Question: I am working on adding Tile collision to my game.
What I do is, I go through each object and get the edge tiles around them.
I return a vector of Vec2 which corresponds to the top left position of each surrounding edge tile.
Those get put into a set of Vec2 so only unique ones stay.
From there, fixed size rectangles can be constructed.

However, I require that the contiguous rectangles be merged into 1.
So in this example, we would turn these 8 fixed rectangles into 3.
The rightmost one would stay as is.
The 6 on the x axis would become 1 and the leftmost on the x axis and the one below it would become 1.
Given that I have a set Vec2 denoting the top left position of each tile square and I know the width of the square, how could I compute a new vector of Rectangle(x,y,w,h) with the merged fixed squares?
'''
void TilePhysicsManager::update()
{
m_locationSet.clear(); //clear the unique locations
for (b2Body* b = m_b2world->GetBodyList(); b; b = b->GetNext())
{
if(b->GetType() == b2_dynamicBody)
{
PhysicsObject* obj = (PhysicsObject*)b->GetUserData();
const std::vector<Vec2>& edgeTiles = m_tileWorld->getSideTiles(*obj,1.5f);
//add in locations (duplicates will be rejected)
for(int i = 0; i < edgeTiles.size(); ++i)
{
m_locationSet.insert(edgeTiles[i]);
}
}
}
int objIndex = 0; //index of which dummy object we need
for(std::set<Vec2>::iterator it = m_locationSet.begin(); it != m_locationSet.end(); ++it)
{
//if our memory pool is not big enough, grow it
if(objIndex >= count())
{
allocNewObject();
}
m_objects[objIndex]->setLocation(*it);
objIndex++;
}
}
'''
Thanks
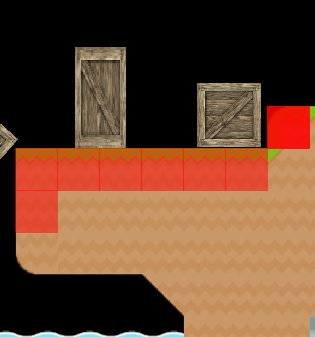
Answer: I believe the easiest and also fast way to do this is to do "horizontal continuous strip" expansion following by "vertical continuous strip" expansion or vise versa.
For example:
- -

-

- -
-
- The following is the optimized implementation in C# '''
private List<Rectangle> Merge(Rectangle[] r) {
// Computing the bound
Rectangle bound = new Rectangle(r[0].X, r[0].Y, r[0].Width, r[0].Height);
for (int i = 1; i < r.Length; ++i) {
bound.X = Math.Min(bound.X, r[i].X);
bound.Y = Math.Min(bound.Y, r[i].Y);
bound.Width = Math.Max(bound.Right, r[i].Right) - bound.X;
bound.Height = Math.Max(bound.Bottom, r[i].Bottom) - bound.Y;
}
// Create number of rectangle will be created by vertical strip expansion
Rectangle[] m = new Rectangle[bound.Height / RECT_HEIGHT];
for (int i = 0; i < m.Length; ++i) {
m[i] = new Rectangle(Int32.MaxValue, bound.Y + i * RECT_HEIGHT, 0, RECT_HEIGHT);
}
for (int i = 0; i < r.Length; ++i) {
int index = (r[i].Y - bound.Y) / RECT_HEIGHT;
if (m[index].Width <= 0) {
m[index].Width = r[i].Width;
m[index].X = r[i].X;
} else {
int right = m[index].Right;
m[index].X = Math.Min(m[index].X, r[i].X);
m[index].Width = Math.Max(right, r[i].Right) - m[index].X;
}
}
// Merge horozontally
for (int i = m.Length - 1; i > 0; --i) {
// can only merge when two rect has the same X and Width
if ((m[i].X == m[i - 1].X) && (m[i].Width == m[i - 1].Width)) {
m[i - 1].Height += m[i].Height; // expanse the rectangle
m[i].Width = 0; // remove one rectangle
}
}
// Remove all the empty rectangle
List<Rectangle> result = new List<Rectangle>();
for (int i = m.Length - 1; i >= 0; --i) {
if (m[i].Width > 0)
result.Add(m[i]);
}
return result;
}
'''
The following are result generating by the following implementation. The left side is the initial rectangles, and the right side is the result.
-

-

-